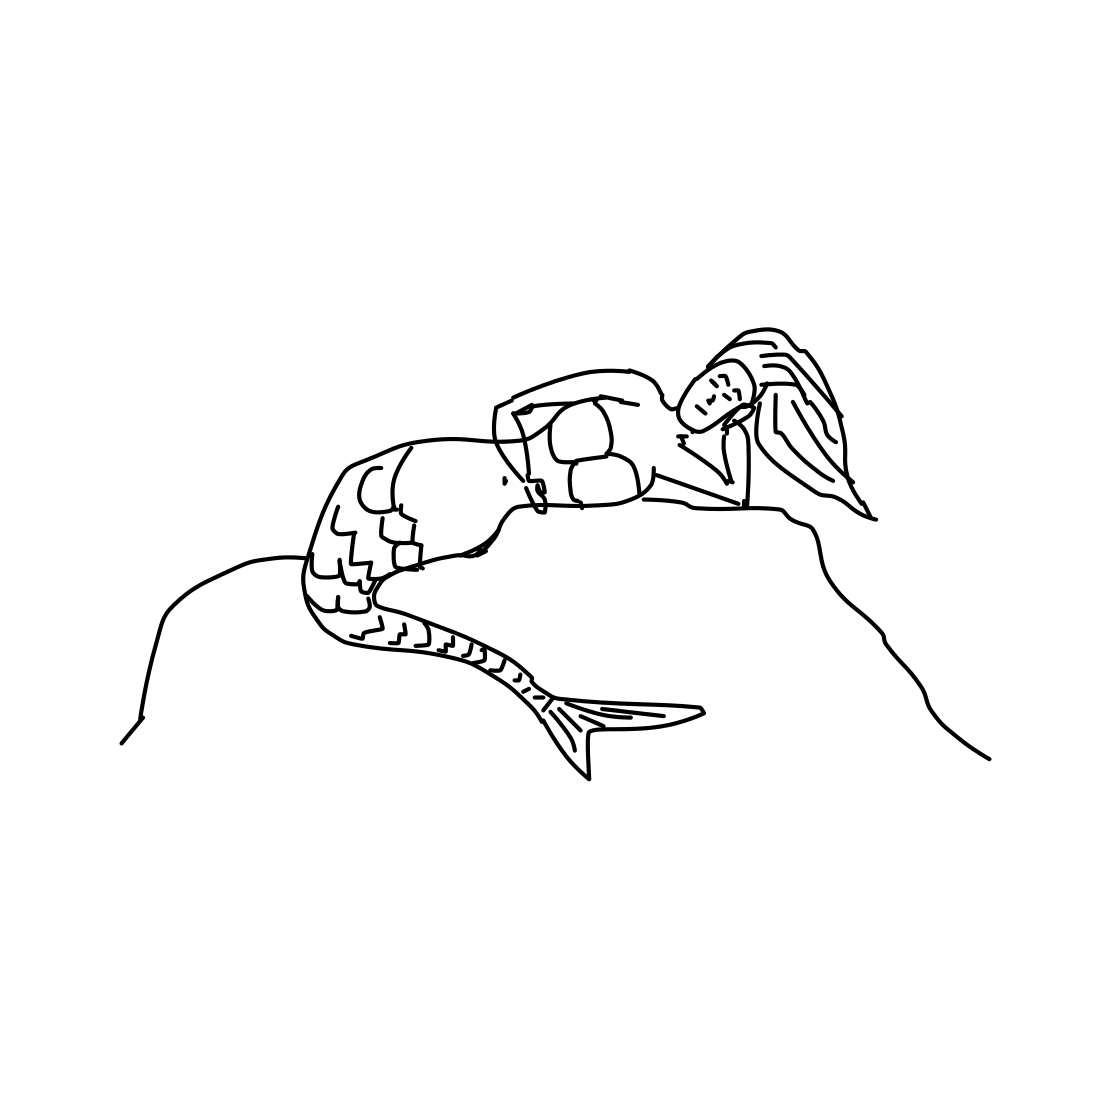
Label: mermaid